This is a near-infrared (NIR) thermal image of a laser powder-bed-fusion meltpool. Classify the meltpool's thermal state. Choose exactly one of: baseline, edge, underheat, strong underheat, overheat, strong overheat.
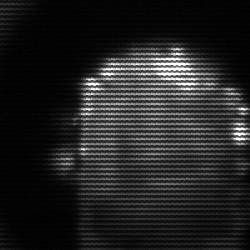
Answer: baseline